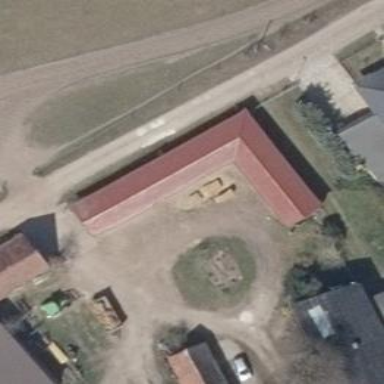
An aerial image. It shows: Farmyard area.